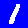
Digit: 1